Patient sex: M
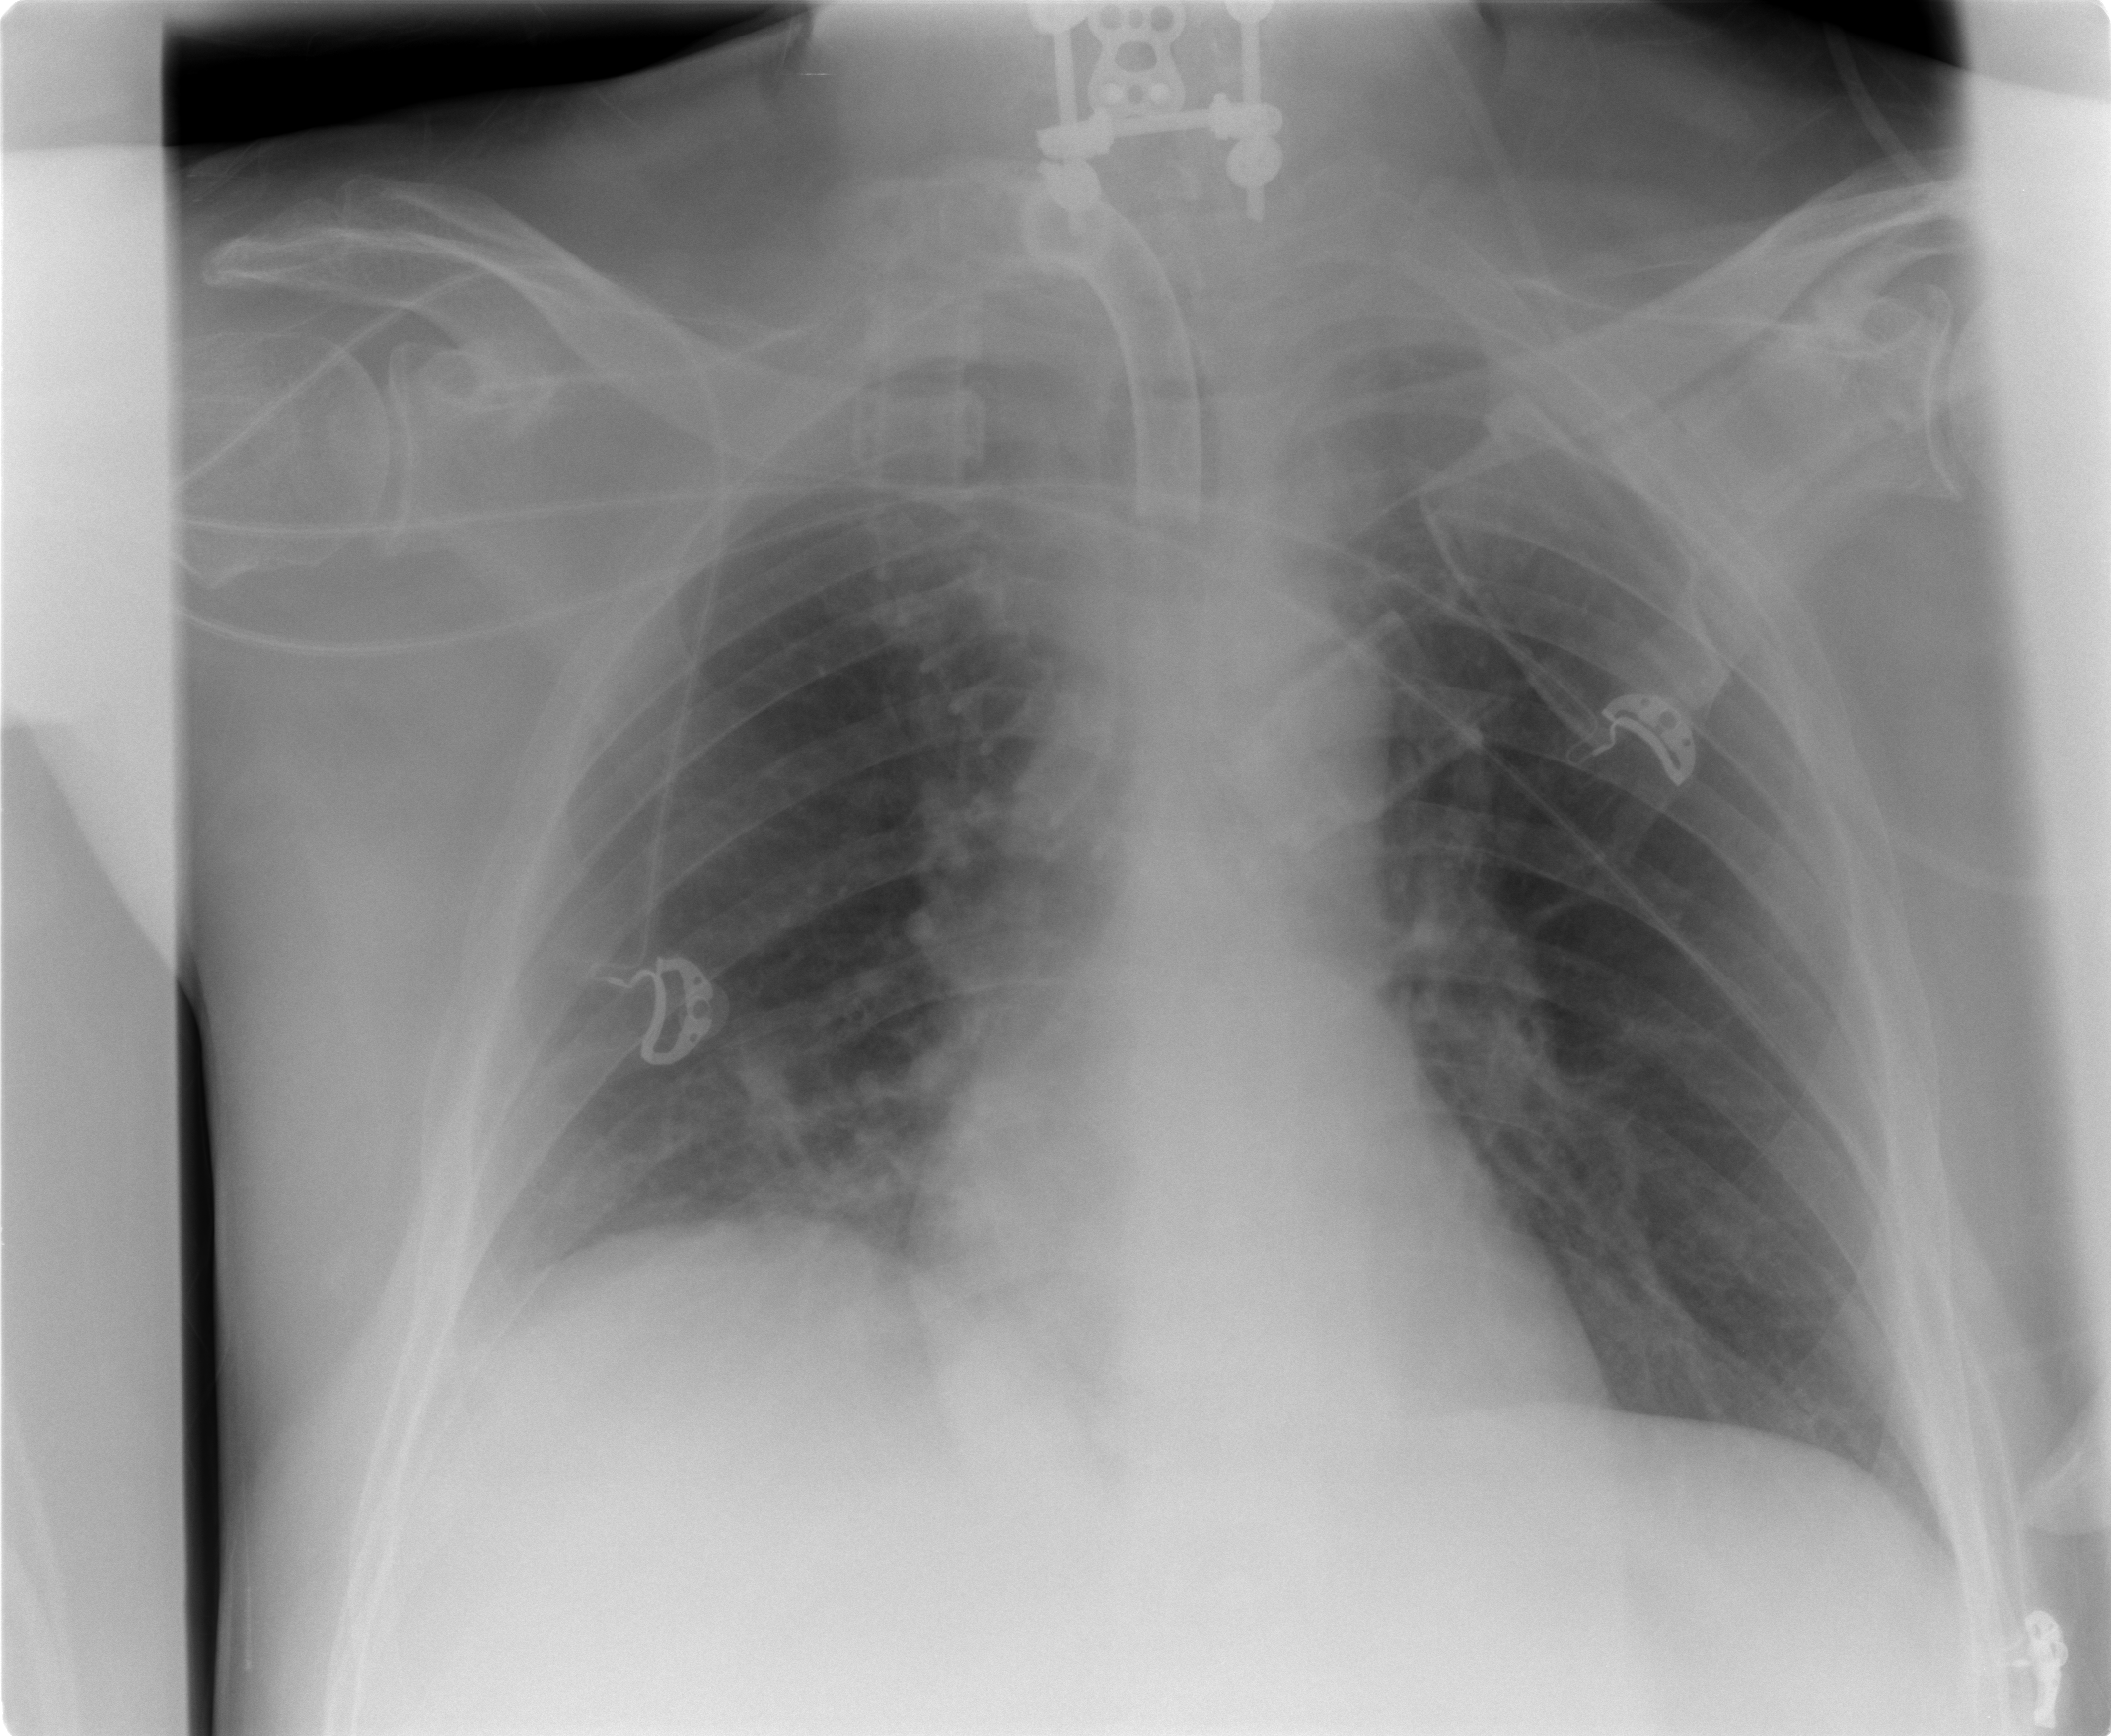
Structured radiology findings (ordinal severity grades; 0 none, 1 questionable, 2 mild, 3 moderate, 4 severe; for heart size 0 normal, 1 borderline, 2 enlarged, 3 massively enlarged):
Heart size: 0
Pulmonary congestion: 0
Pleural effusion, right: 0
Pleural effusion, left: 0
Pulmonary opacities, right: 0
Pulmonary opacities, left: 0
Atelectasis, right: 2
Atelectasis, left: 0